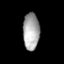
Tissue: prostate
Cell type: T cells
Senescence score: 0.3206
Nuclear area (px): 596
Mean DAPI intensity: 166.612